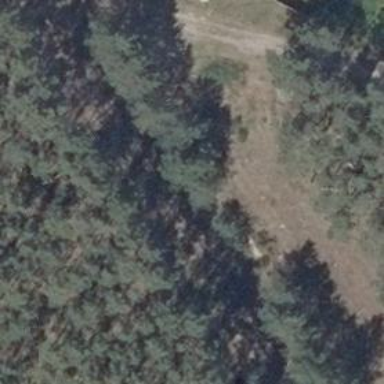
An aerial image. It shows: Disused railway.